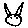
Label: cat